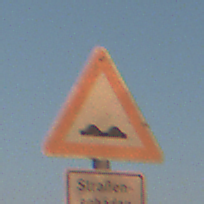
Verkehrszeichen: UnebeneFahrbahn
Zusatzzeichen unten: HinweiseAufGefahrenDurchVerbaleAngabe3
Umgebung: Outdoor, Nature
Tageszeit: SunriseSunset
Wetter: Clear
Licht: Natural
Jahreszeit: NotSpecified
Kontrast: LowContrast